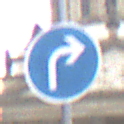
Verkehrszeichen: VorgeschriebeneFahrtrichtungRechts
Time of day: Midday
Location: Outdoor (Urban)
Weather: Overcast
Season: NotSpecified
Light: Natural